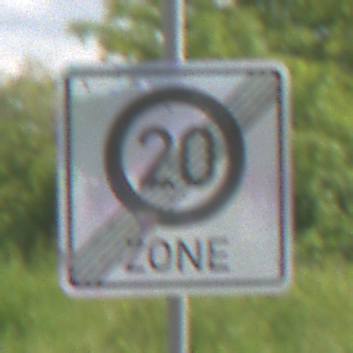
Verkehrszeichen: EndeZone20
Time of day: Midday
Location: Outdoor (RoadRail)
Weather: PartlyCloudy
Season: NotSpecified
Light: Natural